Field crop: maize
Growth stage: 2
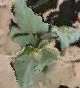
Species: datura